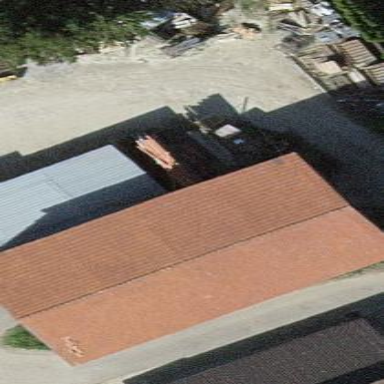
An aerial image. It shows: Rural barn.